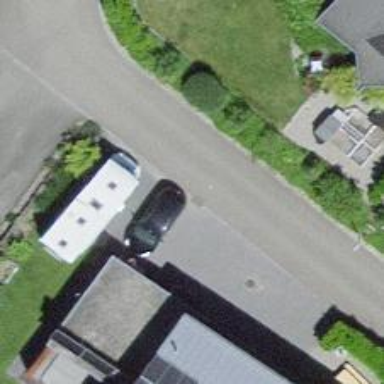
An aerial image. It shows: Asphalt road in residential area.